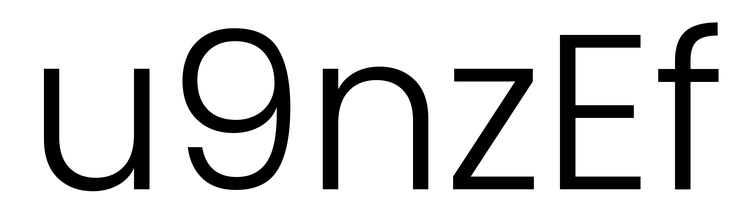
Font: Poppins-Light